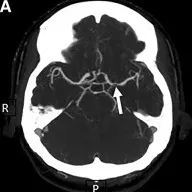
Patient 1 cerebrovascular imaging studies, blood eosinophil counts, and HES treatment. (A) Cerebral CT-scan showing left middle cerebral artery irregularities with "flute-beak" appearance.
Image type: radiology (ct)